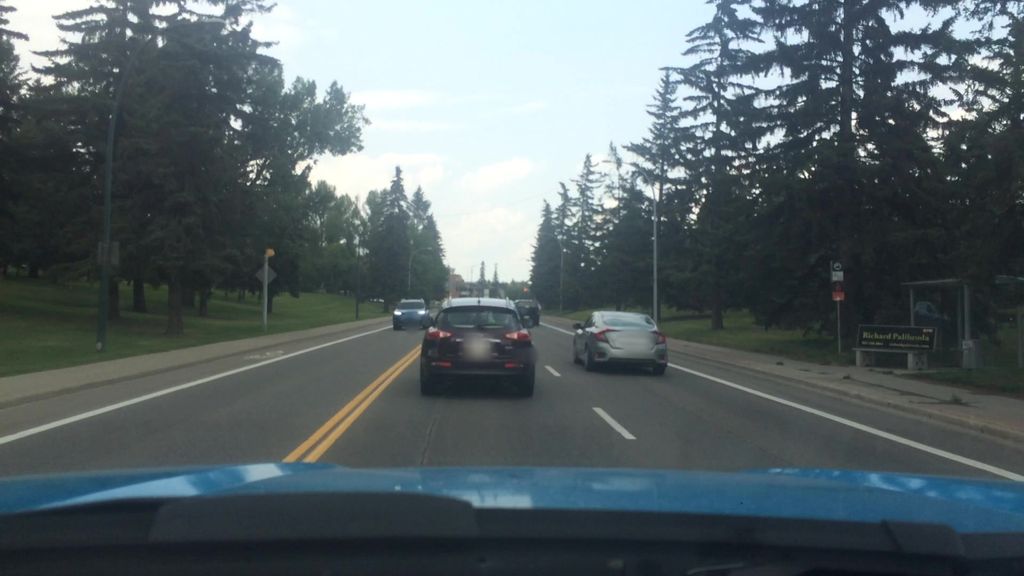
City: calgary